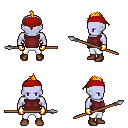
a pixel art fantasy rpg character, male body template, dark elf, purple skin, maroon sleeveless shirt, white pants, light blonde mohawk hairstyle, red bandana, gold gloves, brown shoes, spear, four views (front, back, left, right), 2x2 character sprite sheet, small pixel art, hard edges, no anti-aliasing